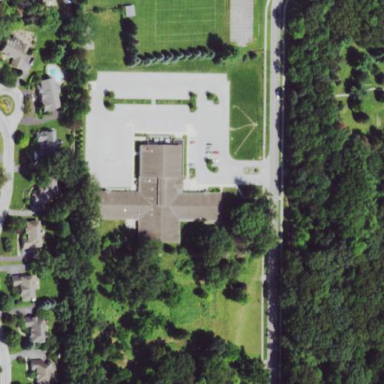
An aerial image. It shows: School building.